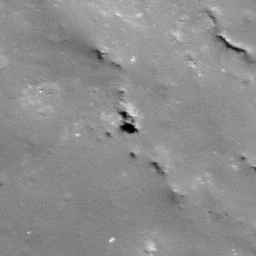
Pit: Oday 1
Host crater: Oday
Host type: impact_melt
Lunar coordinates: latitude -30.969, longitude 158.053